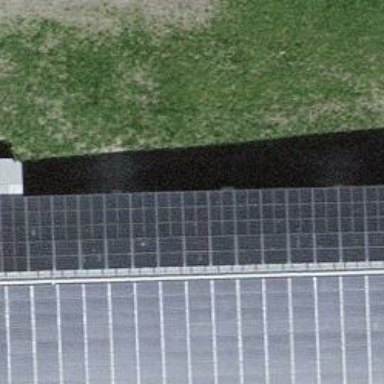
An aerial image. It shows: Solar power generator using photovoltaic panels.